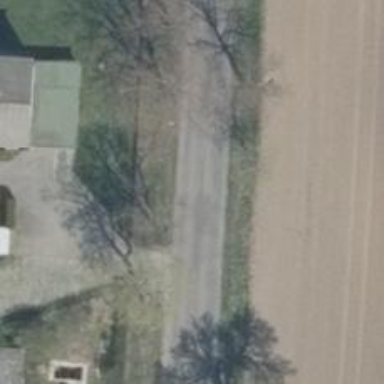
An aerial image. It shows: Tertiary road with asphalt surface.